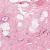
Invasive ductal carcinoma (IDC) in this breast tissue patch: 0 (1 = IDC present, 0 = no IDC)